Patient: sex F, age 26
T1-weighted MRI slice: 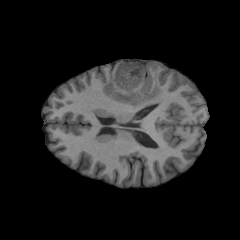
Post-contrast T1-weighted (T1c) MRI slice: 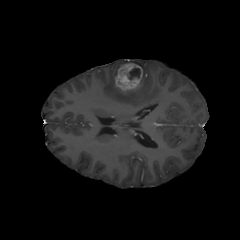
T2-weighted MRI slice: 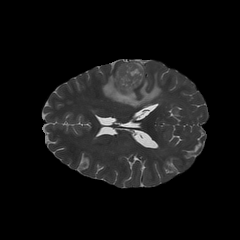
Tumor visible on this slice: yes
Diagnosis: Glioblastoma, IDH-wildtype
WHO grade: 4